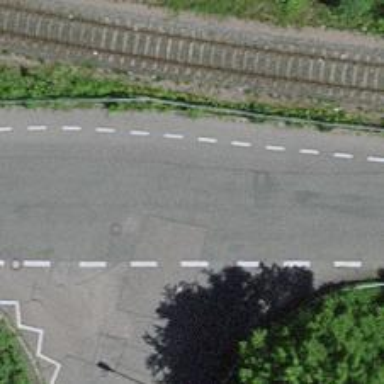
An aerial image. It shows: Unclassified road with asphalt surface and designated cycle lane.